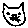
Label: cat